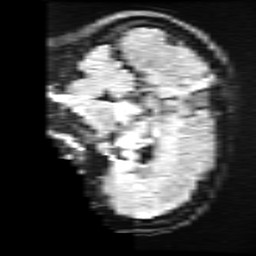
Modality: FLAIR
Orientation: sagittal
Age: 39
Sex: female
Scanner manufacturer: ge
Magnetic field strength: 3 T
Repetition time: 11 s
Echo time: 0.1497 s